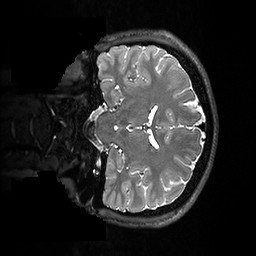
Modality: T2w
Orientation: coronal
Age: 20
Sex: male
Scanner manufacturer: ge
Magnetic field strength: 3 T
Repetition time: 3.202 s
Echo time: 0.06582 s